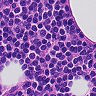
Metastatic tissue present: no